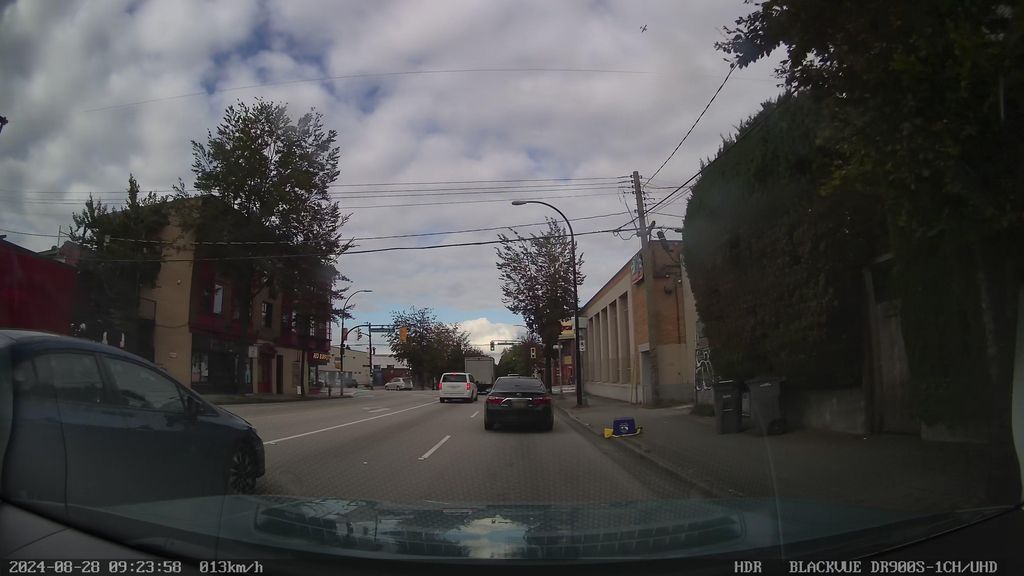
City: vancouver